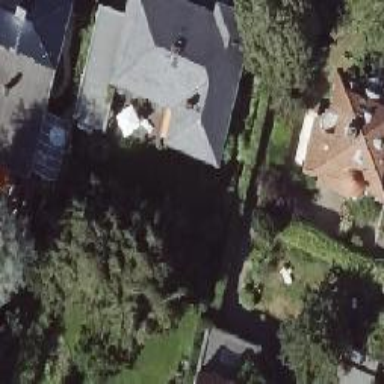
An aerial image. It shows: House with hipped roof.